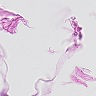
Metastatic tissue present: no